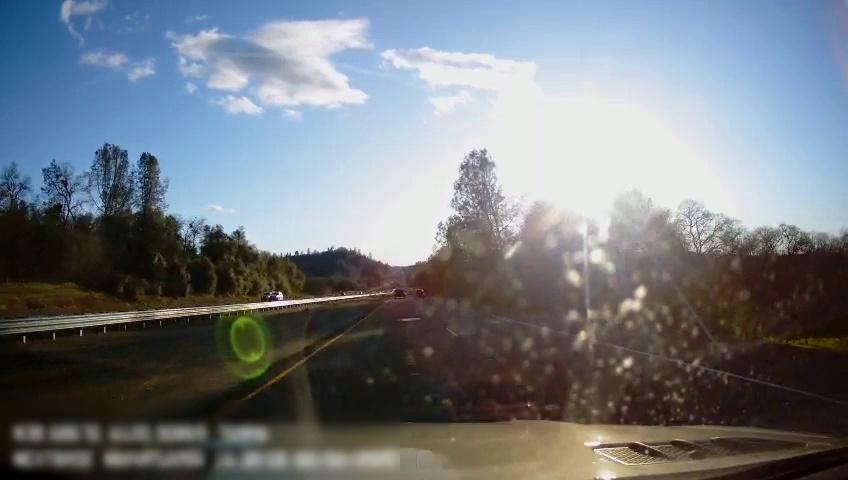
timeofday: Day
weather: Sunny
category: Drivable Space
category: Vehicles | Car
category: Vehicles | Truck
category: Vehicles | Car
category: Vehicles | SUV
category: Lanes | Current Lane
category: Lanes | Current Lane
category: Lanes | Alternate Lane